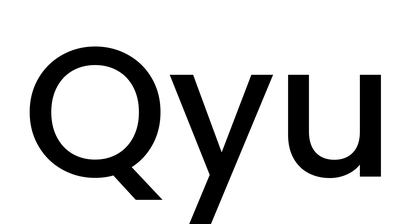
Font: Poppins-Medium